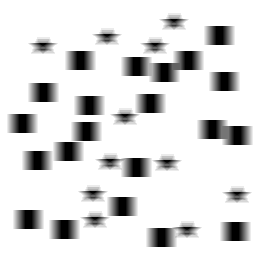
Squares: 21
Triangles: 0
Stars: 11
Total shapes: 32